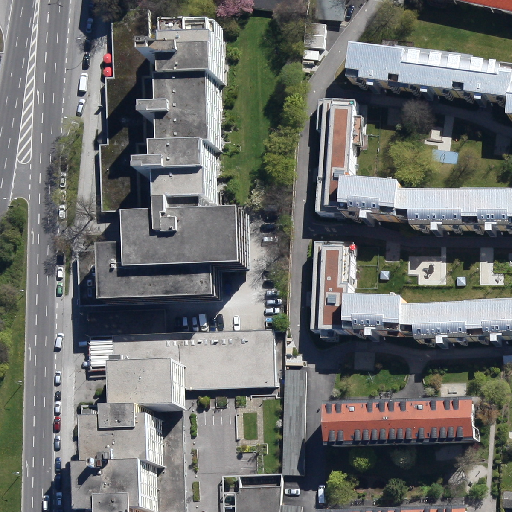
Referring expression: van